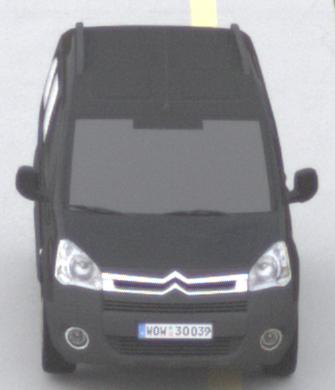
Make: Citroen
Model: Berlingo Kombi VTi 120
Detailed model: Berlingo (II) Kombi
Model produced from: 2009/12
Model produced until: 2012/03
Doors: 5
Color: black
Road condition: dry road
Daytime: morning or afternoon
Contrast: low contrast